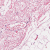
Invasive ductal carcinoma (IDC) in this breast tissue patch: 0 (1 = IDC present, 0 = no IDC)